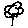
Label: flower